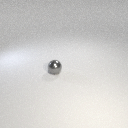
small gray metal sphere